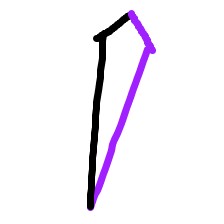
Shape: kite